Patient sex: M
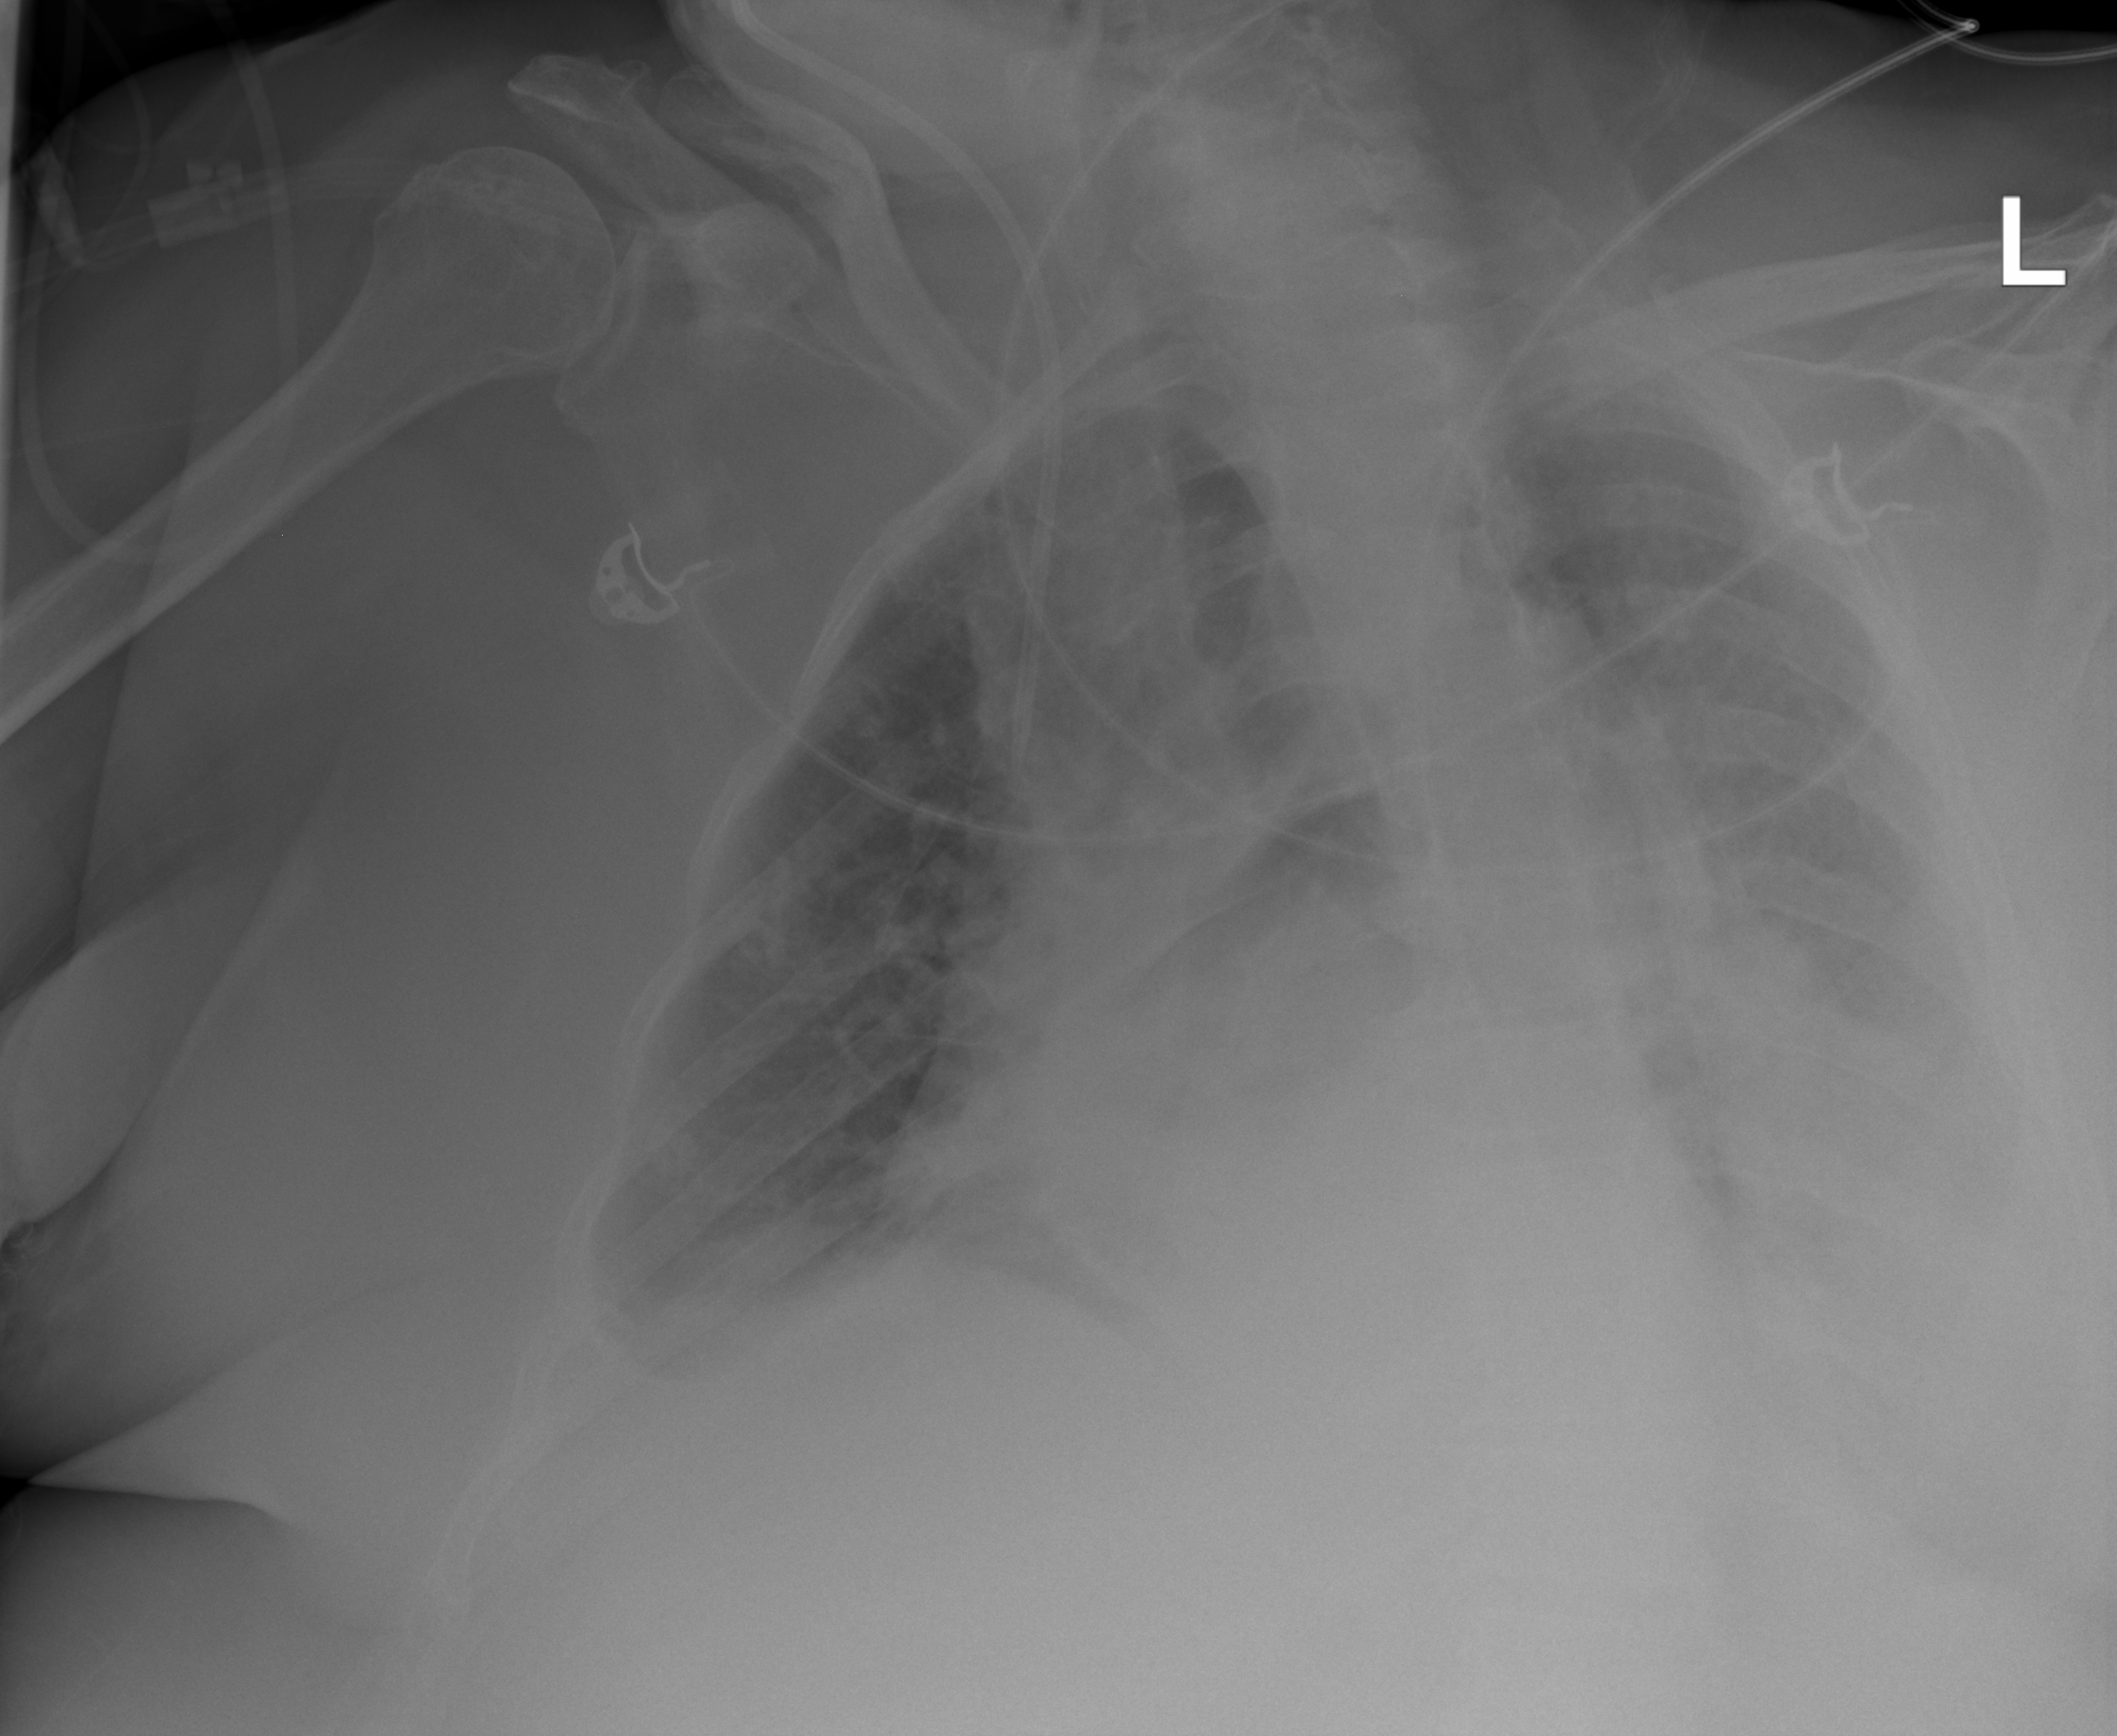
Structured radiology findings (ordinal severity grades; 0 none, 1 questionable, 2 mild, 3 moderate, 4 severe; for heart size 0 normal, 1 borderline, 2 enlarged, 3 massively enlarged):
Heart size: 2
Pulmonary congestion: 2
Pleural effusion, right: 2
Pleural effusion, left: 3
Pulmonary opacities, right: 2
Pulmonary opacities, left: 0
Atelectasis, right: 2
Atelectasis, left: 2